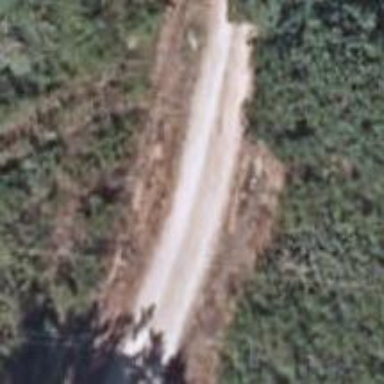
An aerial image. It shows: Track road.